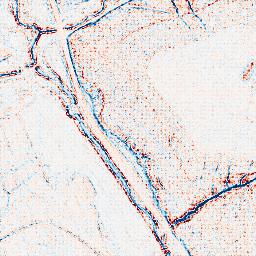
Category: edge_preserving
Decomposition family: bilateral
Decomposition parameters: d: 5
sigma_color: 100
sigma_space: 25
Upsampling method: sinc_hamming
Upsampling parameters: scale: 8
kernel_size: 8
Upsampling scale: 8